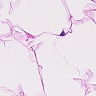
Metastatic tissue present: no